Field crop: tomato
Growth stage: 2
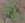
Species: solanum